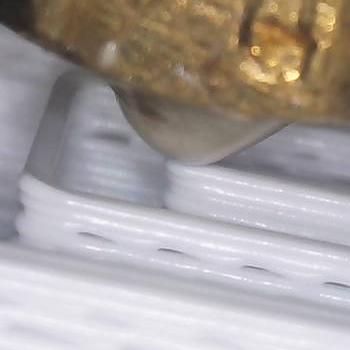
Flow rate: 94%